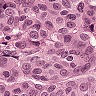
Metastatic tissue present: yes